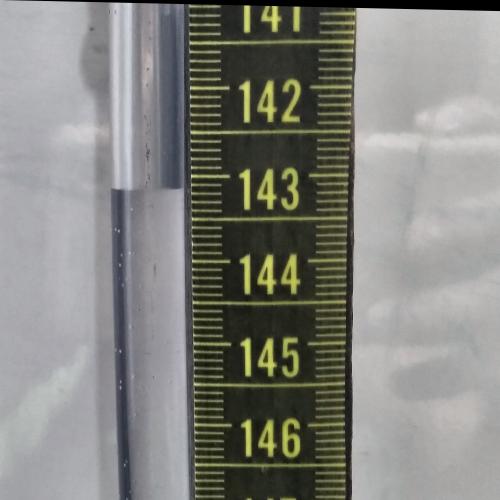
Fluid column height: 143.1 cm